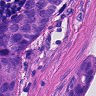
Metastatic tissue present: yes